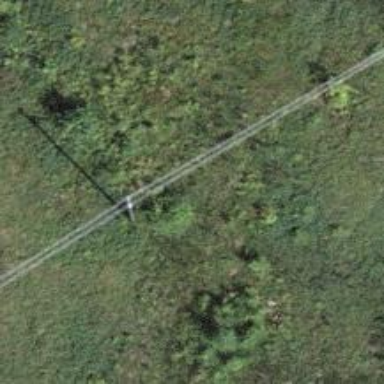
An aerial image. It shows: Utility pole in the area.